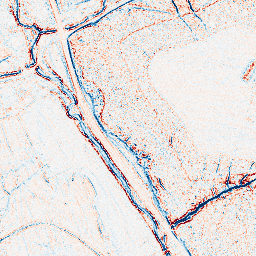
Category: edge_preserving
Decomposition family: bilateral
Decomposition parameters: d: 5
sigma_color: 25
sigma_space: 50
Upsampling method: cubic_catmull_rom
Upsampling parameters: scale: 2
Upsampling scale: 2